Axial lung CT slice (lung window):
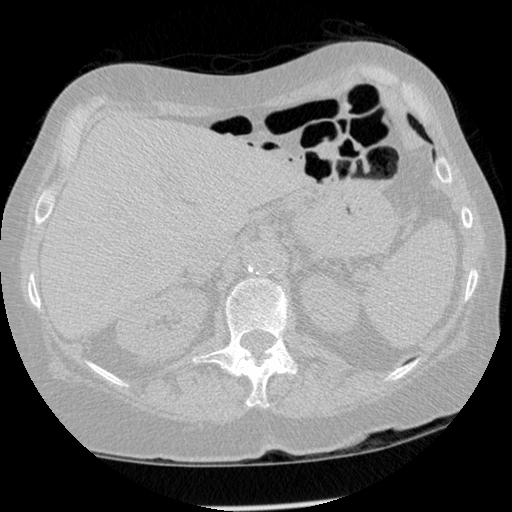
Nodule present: no